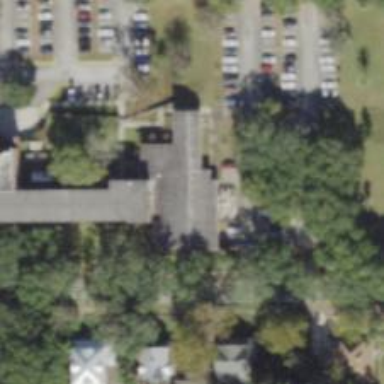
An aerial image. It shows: School.